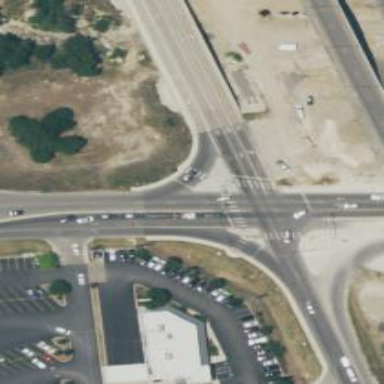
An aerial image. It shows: Secondary link road with asphalt surface.